Interaction volume radius: 5 \u00c5
Interaction volume height: 35 \u00c5
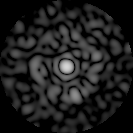
Disorder parameter: 0.8395